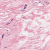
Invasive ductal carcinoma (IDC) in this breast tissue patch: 0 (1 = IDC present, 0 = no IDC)